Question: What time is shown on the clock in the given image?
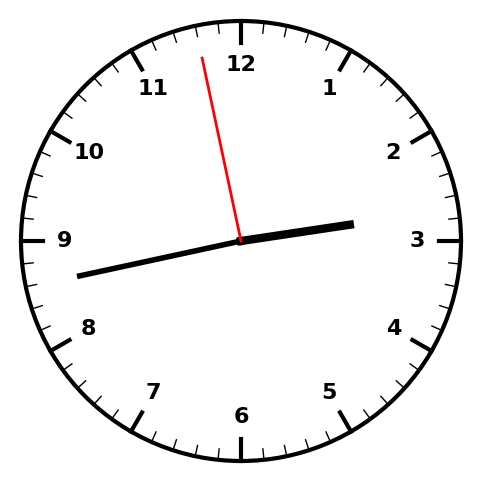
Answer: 02:42:58